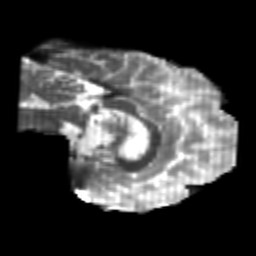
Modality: T2w
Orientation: sagittal
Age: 24
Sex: male
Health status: healthy
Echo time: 0.074 s